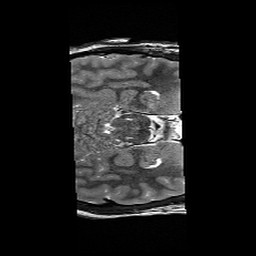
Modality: T2w
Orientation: axial
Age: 29
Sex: male
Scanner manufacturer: siemens
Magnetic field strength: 3 T
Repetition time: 6.1 s
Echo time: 0.104 s